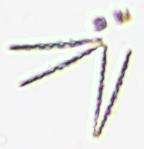
Label: Thalassionema